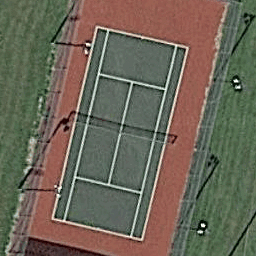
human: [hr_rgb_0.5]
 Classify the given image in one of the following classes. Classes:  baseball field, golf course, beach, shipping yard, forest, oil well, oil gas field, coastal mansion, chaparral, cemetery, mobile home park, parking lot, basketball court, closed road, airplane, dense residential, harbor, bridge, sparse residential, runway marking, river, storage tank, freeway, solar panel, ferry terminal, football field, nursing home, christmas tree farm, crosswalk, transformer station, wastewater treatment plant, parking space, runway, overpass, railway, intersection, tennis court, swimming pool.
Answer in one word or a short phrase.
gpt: tennis court